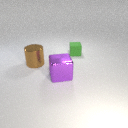
large purple metal cube to the left of small green rubber cube